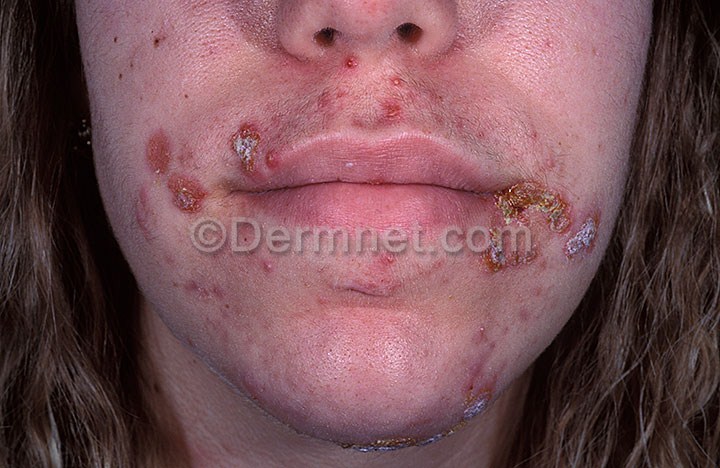
Disease: Cellulitis Impetigo and other Bacterial Infections